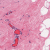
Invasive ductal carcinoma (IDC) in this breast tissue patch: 0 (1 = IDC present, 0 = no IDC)